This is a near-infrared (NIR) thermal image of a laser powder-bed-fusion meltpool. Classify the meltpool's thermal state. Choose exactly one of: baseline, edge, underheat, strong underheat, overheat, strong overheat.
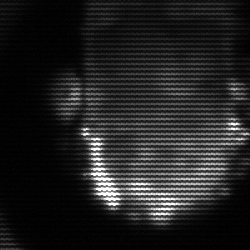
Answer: baseline